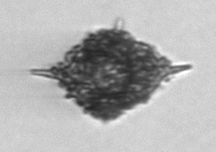
Label: Dictyocha